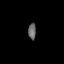
Tissue: prostate
Cell type: Fibroblasts
Senescence score: 0.6887
Nuclear area (px): 125
Mean DAPI intensity: 102.12